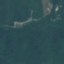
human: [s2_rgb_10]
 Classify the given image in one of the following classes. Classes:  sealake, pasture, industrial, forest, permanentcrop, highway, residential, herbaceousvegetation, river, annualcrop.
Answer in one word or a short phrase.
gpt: Forest